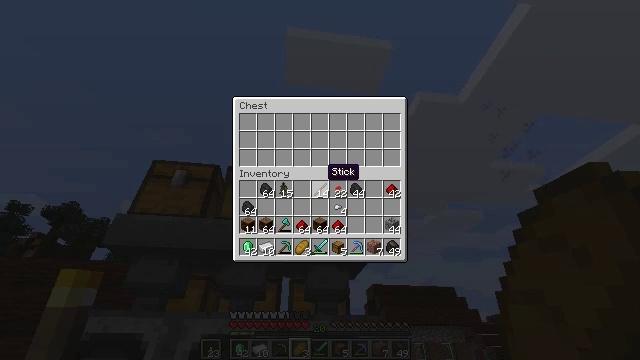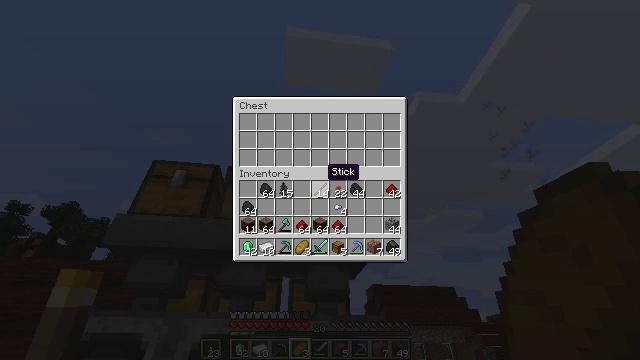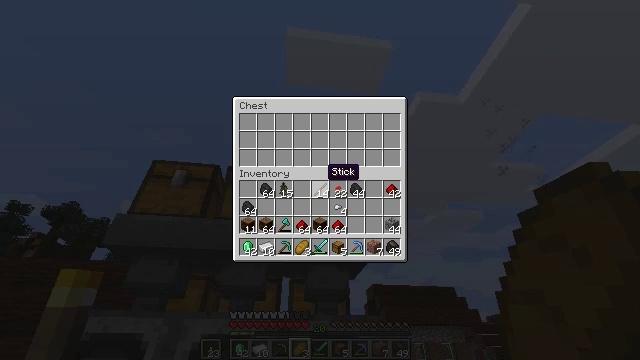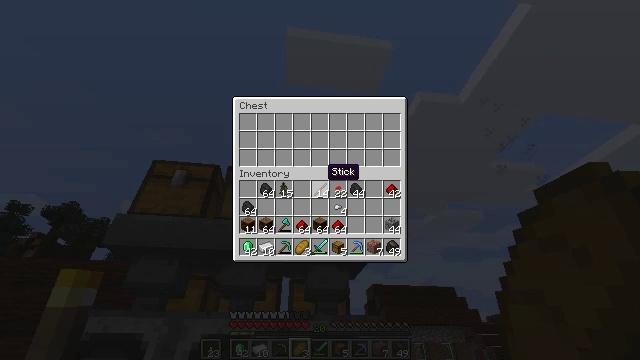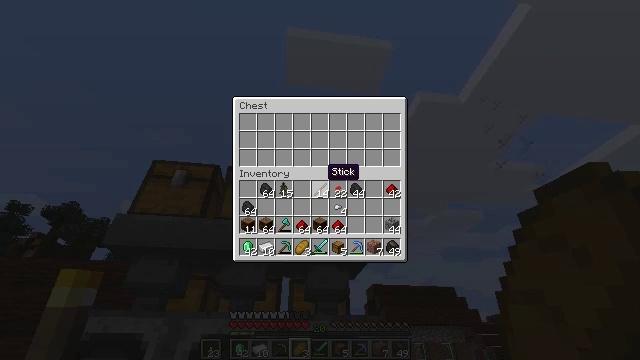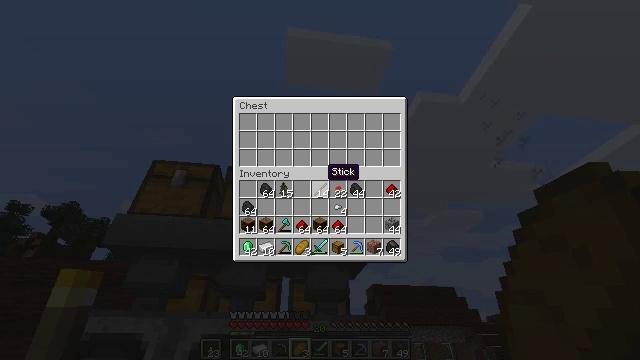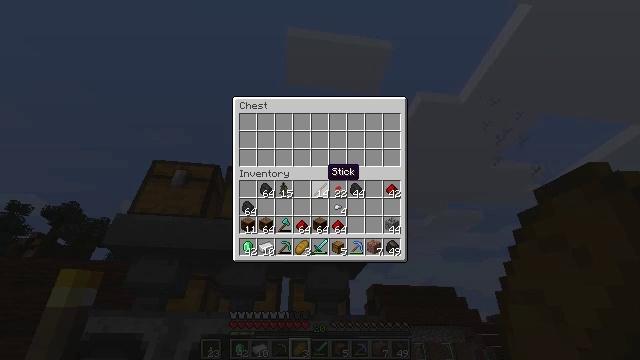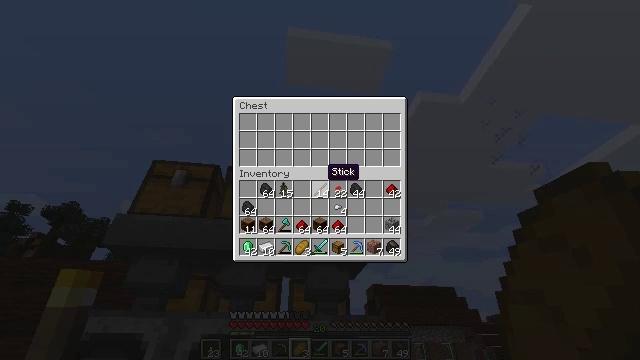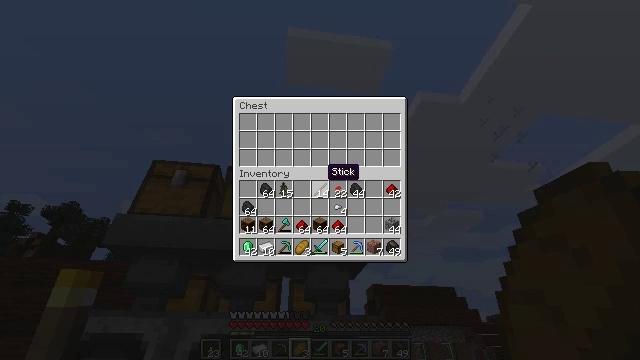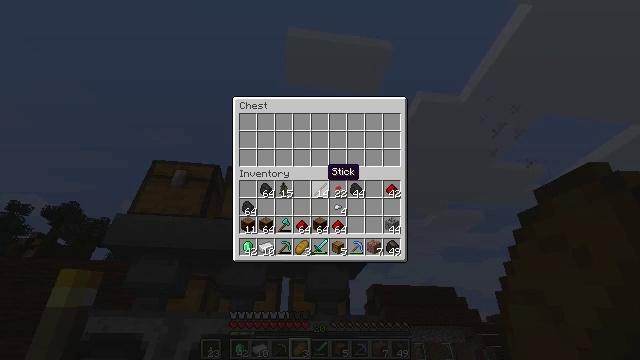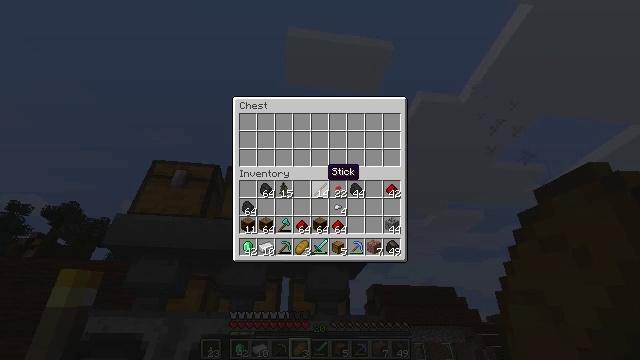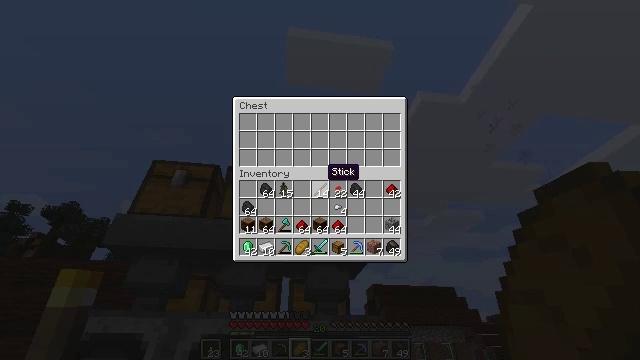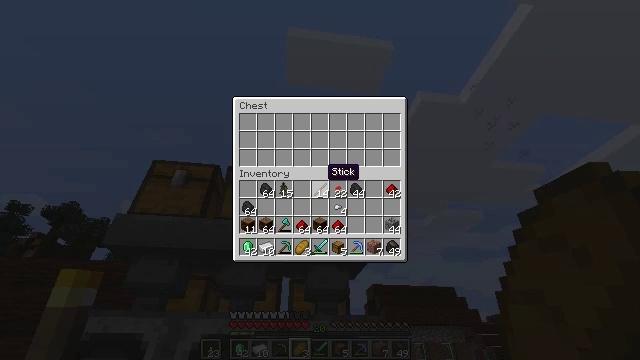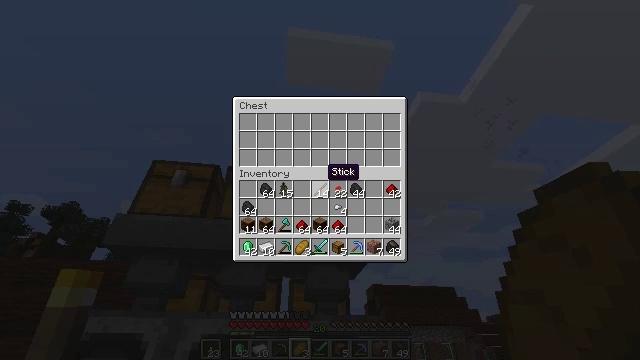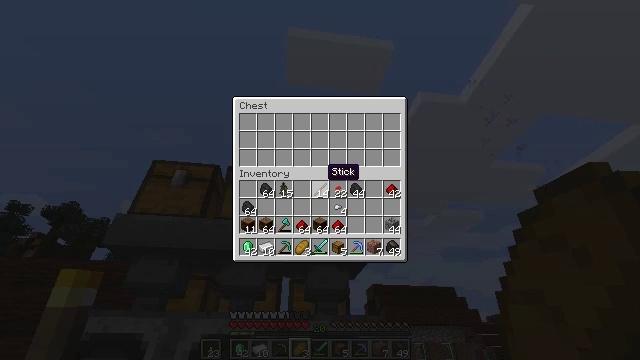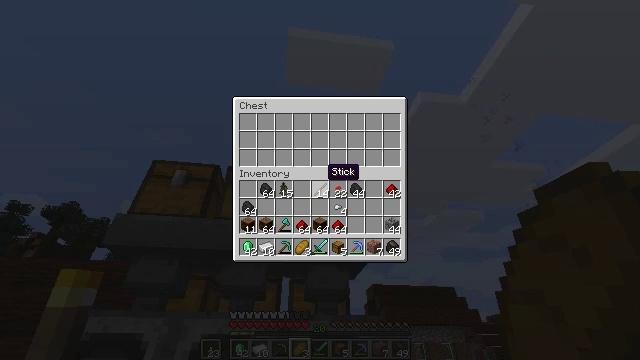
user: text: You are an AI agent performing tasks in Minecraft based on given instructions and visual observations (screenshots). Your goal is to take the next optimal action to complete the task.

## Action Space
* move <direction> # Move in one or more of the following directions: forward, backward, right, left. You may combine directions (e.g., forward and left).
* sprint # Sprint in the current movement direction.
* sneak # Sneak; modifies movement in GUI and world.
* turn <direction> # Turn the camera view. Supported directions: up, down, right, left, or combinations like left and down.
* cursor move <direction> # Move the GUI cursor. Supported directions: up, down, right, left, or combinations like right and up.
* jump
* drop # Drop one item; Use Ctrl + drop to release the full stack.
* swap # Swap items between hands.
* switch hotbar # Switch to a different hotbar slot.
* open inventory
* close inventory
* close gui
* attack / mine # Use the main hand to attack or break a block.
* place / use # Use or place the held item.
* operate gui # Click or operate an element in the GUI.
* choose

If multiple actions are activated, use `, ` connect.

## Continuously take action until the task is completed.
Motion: motion action
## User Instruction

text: Use a crafting table to create an emerald.
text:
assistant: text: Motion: no_op
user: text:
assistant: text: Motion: no_op
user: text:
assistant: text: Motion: no_op
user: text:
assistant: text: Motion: no_op
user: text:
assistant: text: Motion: no_op
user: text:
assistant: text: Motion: no_op
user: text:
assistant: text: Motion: no_op
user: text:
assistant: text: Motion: no_op
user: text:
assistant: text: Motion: no_op
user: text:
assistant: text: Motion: no_op
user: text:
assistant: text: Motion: no_op
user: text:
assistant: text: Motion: no_op
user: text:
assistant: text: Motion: no_op
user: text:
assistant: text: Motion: no_op
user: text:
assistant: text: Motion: no_op
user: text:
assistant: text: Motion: no_op
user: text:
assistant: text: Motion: no_op
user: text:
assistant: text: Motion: no_op
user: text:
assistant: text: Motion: no_op
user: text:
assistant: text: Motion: no_op
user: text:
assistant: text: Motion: no_op
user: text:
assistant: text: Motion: no_op
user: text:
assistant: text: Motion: no_op
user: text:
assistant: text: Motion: no_op
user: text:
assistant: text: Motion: no_op
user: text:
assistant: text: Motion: no_op
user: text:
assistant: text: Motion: no_op
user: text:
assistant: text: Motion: no_op
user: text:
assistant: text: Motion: no_op
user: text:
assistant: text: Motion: no_op